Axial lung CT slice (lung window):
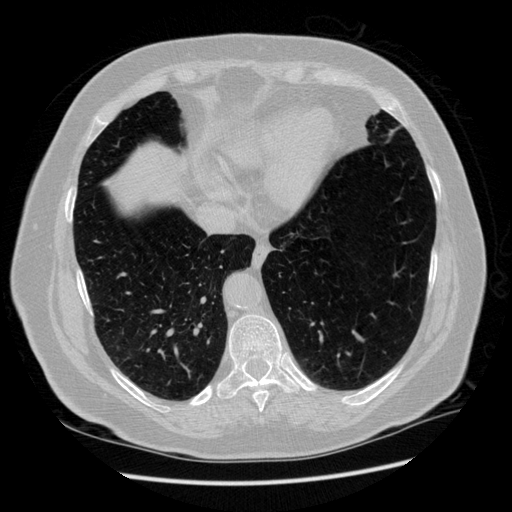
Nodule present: no